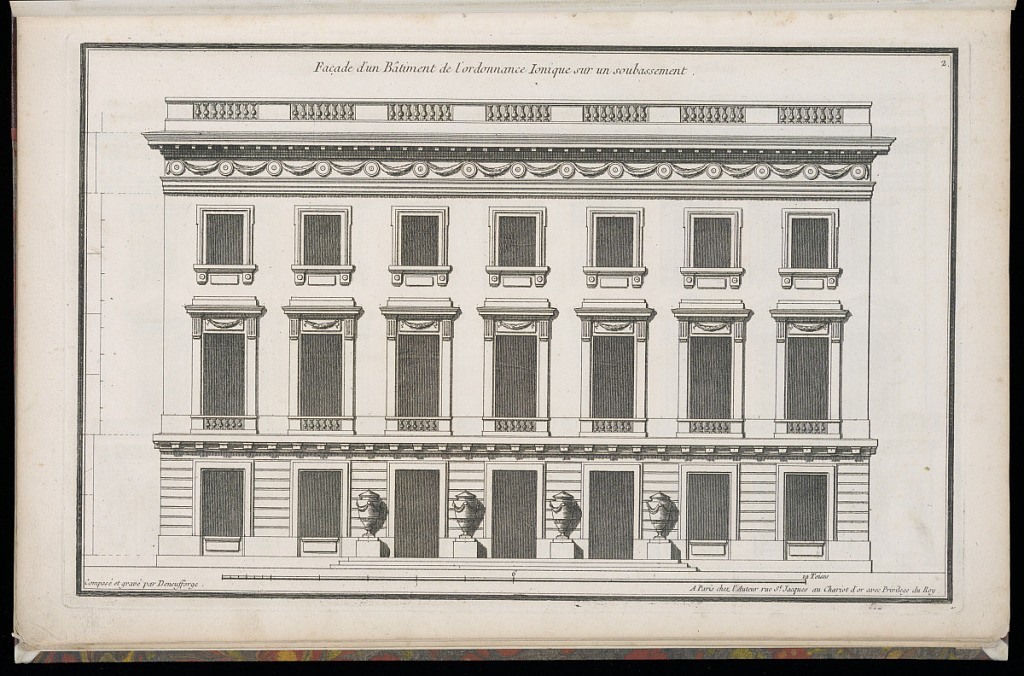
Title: Façade d'un Bâtiment de l'ordonnance Ionique sur un soubassement
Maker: Jean-François de Neufforge, Flemish, 1714–1791
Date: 1768
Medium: Engraving on paper
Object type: Print
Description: Façade and profile of a building of the Ionic order. There is a scale bar of 12 toises (1 toise was equal to about 3.799 square meters) at the bottom of the page. The plate is signed and numbered.